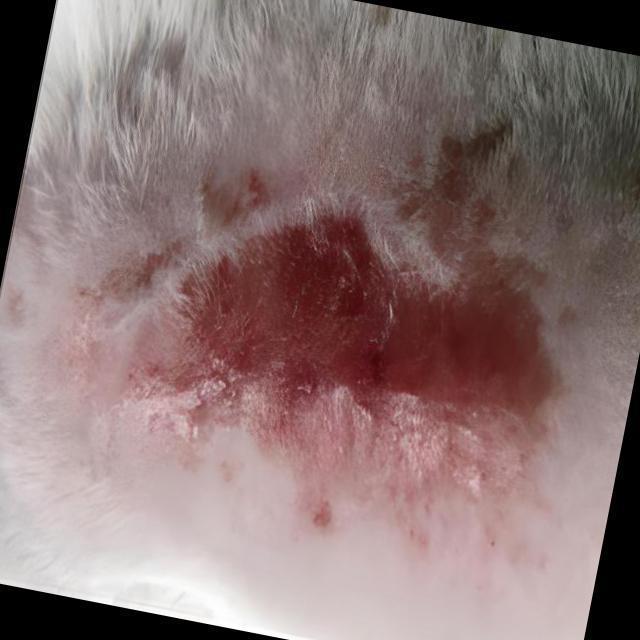
Canine dermatitis — inflammation of the skin presenting with erythema, pruritus, papules, and excoriation. May be allergic, contact, or atopic in origin.